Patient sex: M
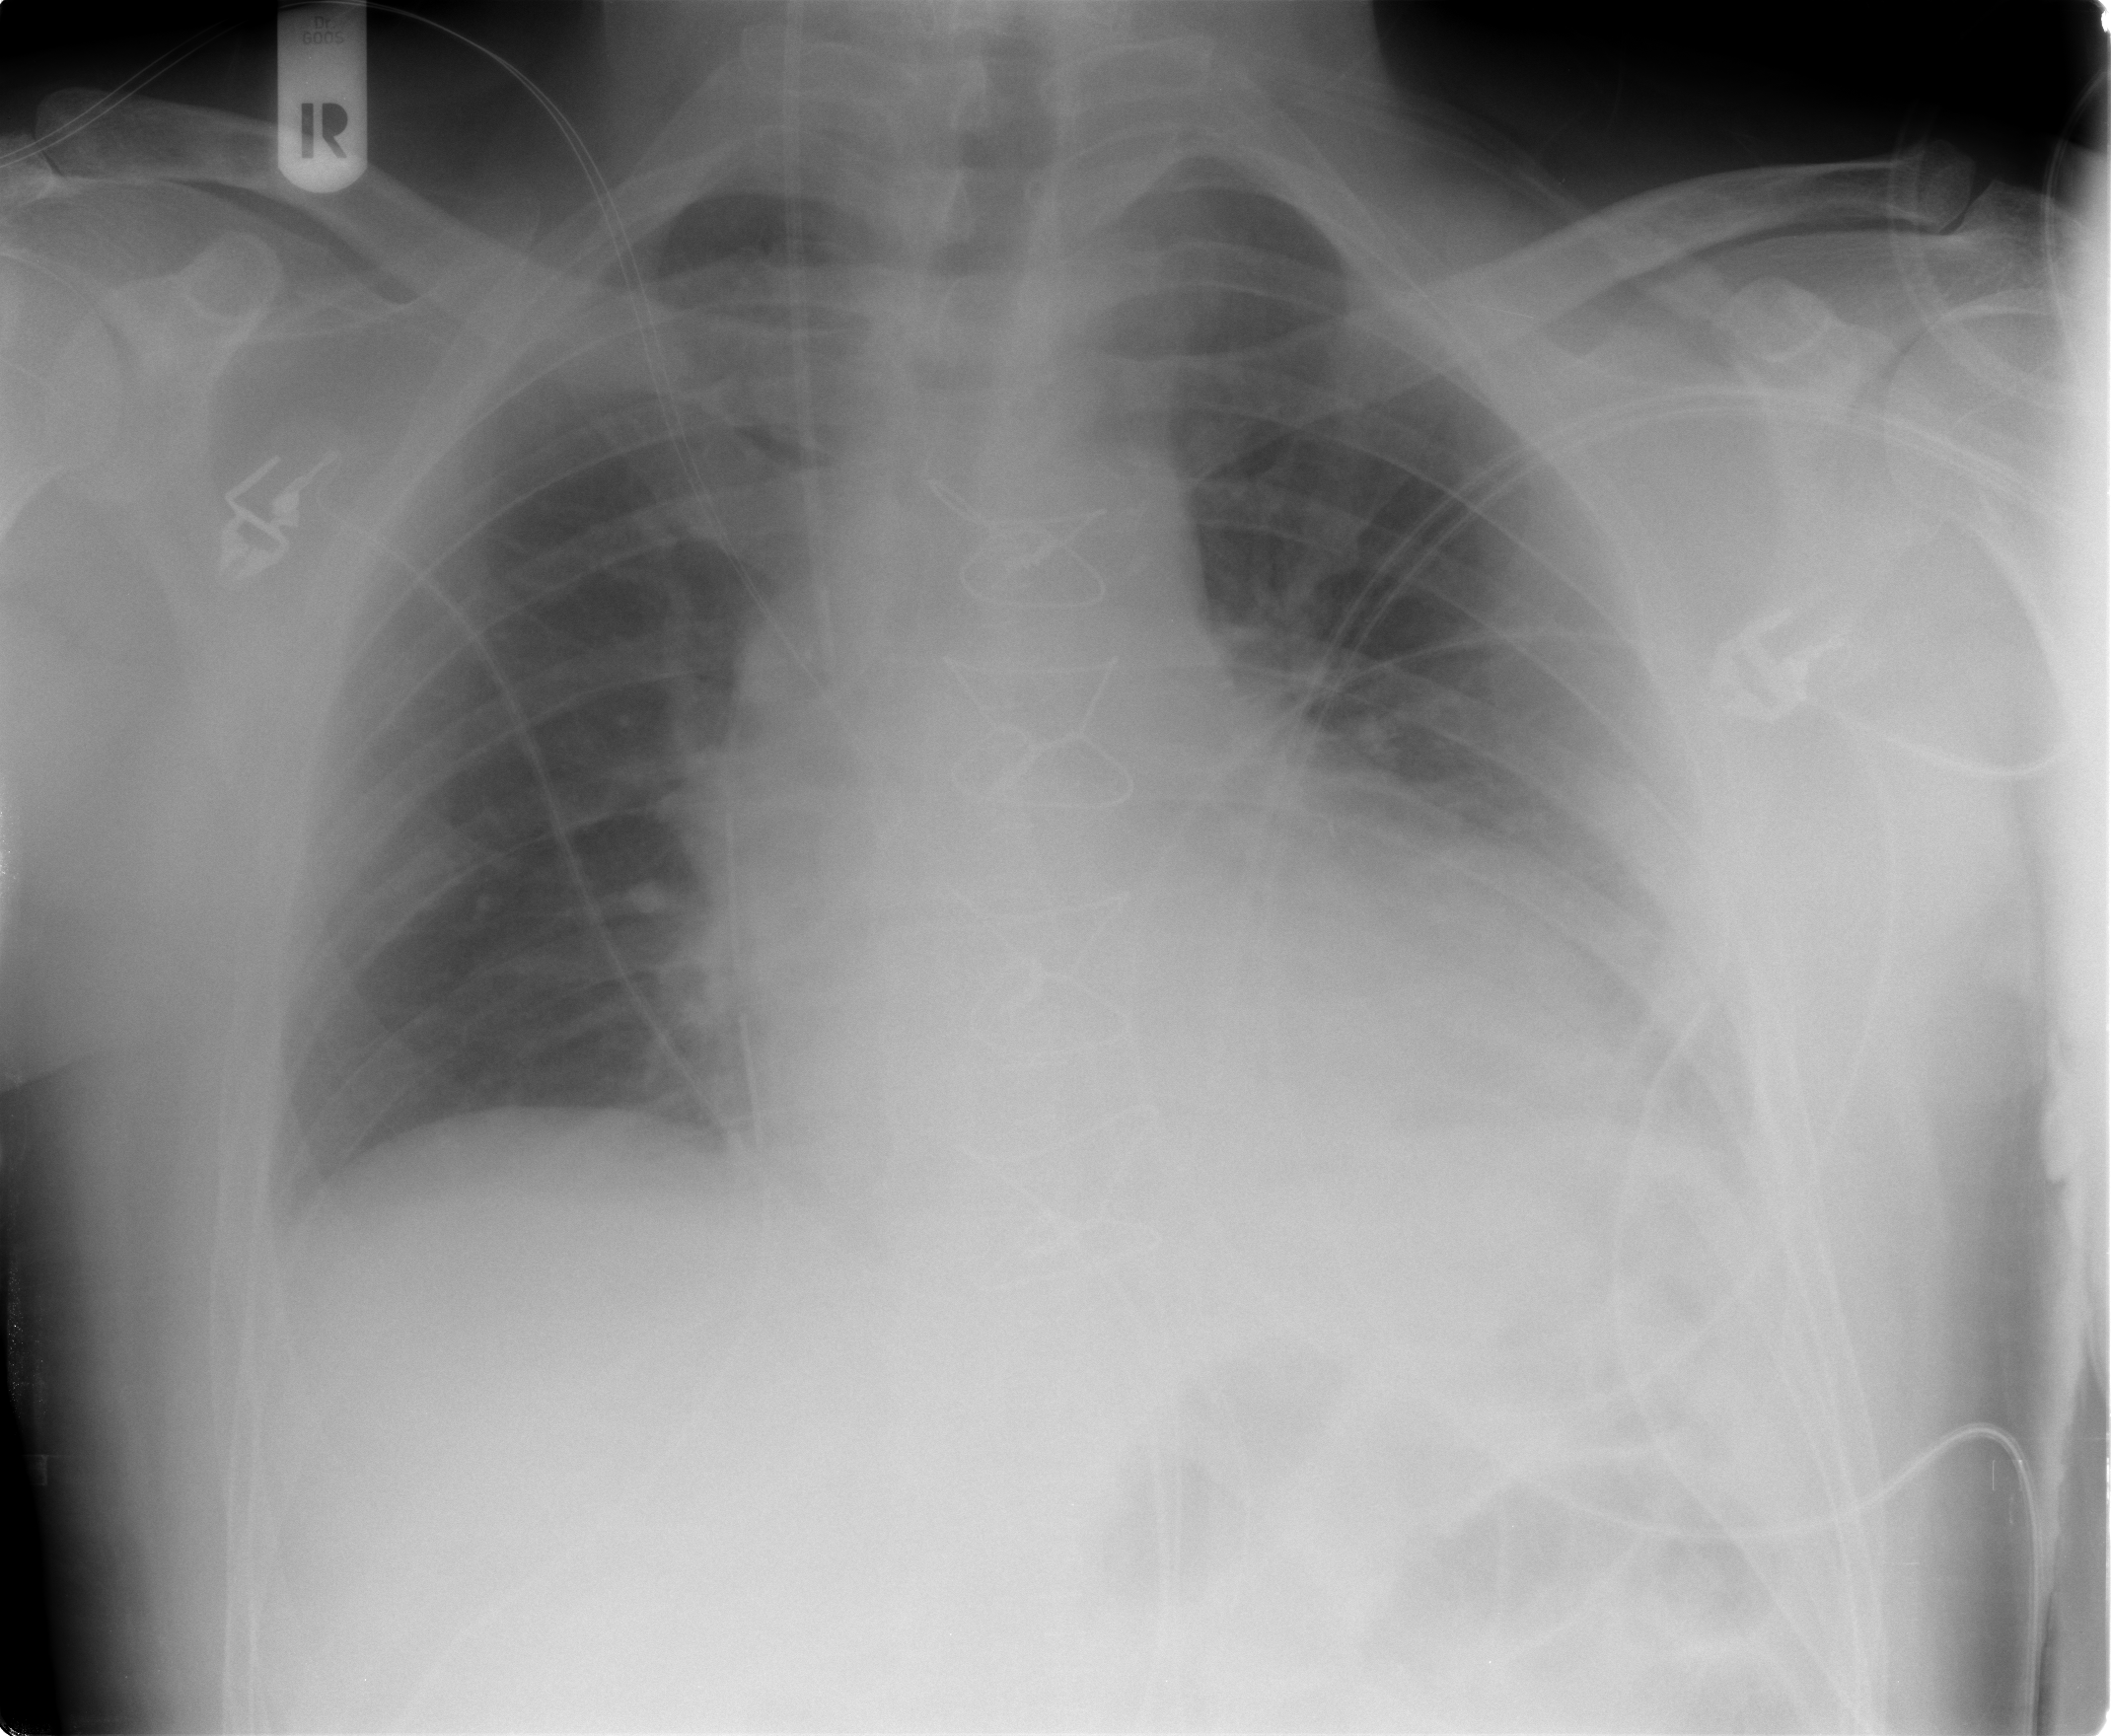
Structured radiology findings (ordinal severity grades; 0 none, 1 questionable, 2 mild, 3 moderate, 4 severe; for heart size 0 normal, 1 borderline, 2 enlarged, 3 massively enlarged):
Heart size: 2
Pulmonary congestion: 0
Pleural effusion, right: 0
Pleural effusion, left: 2
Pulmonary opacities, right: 0
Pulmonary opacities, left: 0
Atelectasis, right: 0
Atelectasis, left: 0